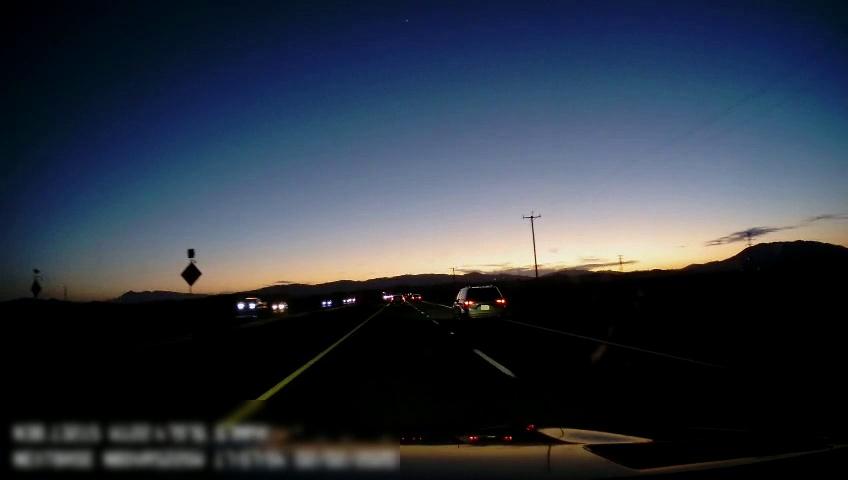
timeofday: Dusk/Dawn/Twilight
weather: Sunny
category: Drivable Space
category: Vehicles | Truck
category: Vehicles | Car
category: Vehicles | Car
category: Vehicles | SUV
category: Vehicles | SUV
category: Vehicles | SUV
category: Lanes | Alternate Lane
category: Lanes | Current Lane
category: Lanes | Current Lane